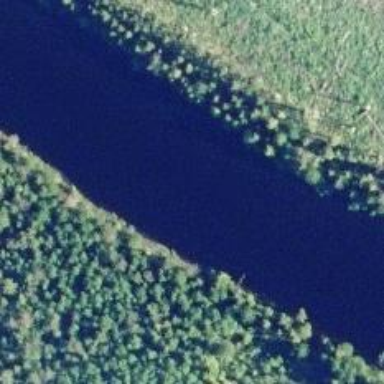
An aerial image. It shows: Beautiful river scene.